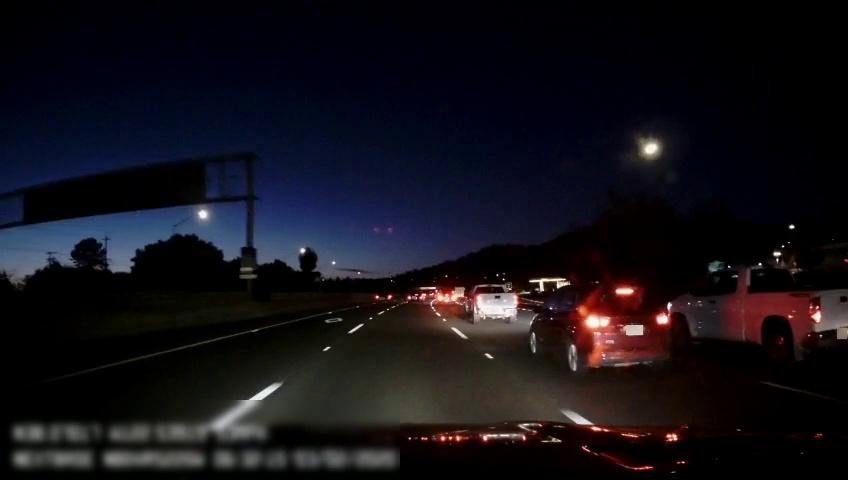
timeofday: Night
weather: Other
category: Drivable Space
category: Vehicles | Truck
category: Vehicles | Car
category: Vehicles | Truck
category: Vehicles | Car
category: Vehicles | Car
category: Vehicles | Car
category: Vehicles | Other LV
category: Lanes | Alternate Lane
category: Lanes | Current Lane
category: Lanes | Current Lane
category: Lanes | Alternate Lane
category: Lanes | Alternate Lane
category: Lanes | Alternate Lane
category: Lanes | Alternate Lane